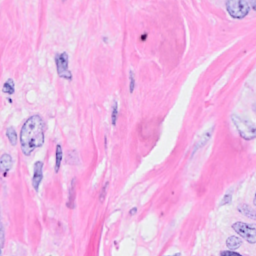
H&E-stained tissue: Breast